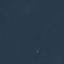
Label: SeaLake